Interaction volume radius: 10 \u00c5
Interaction volume height: 10 \u00c5
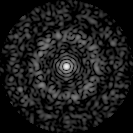
Disorder parameter: 0.8636